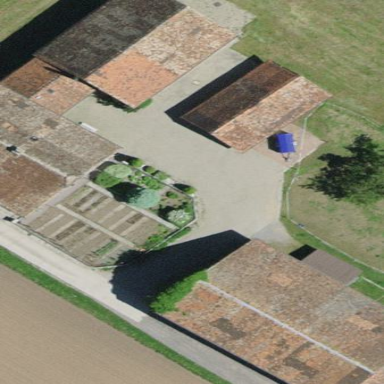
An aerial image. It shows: Farmyard area.